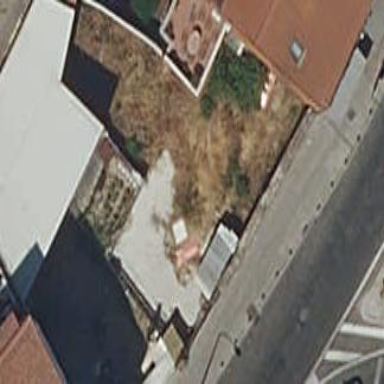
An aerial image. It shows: Ruins of building.